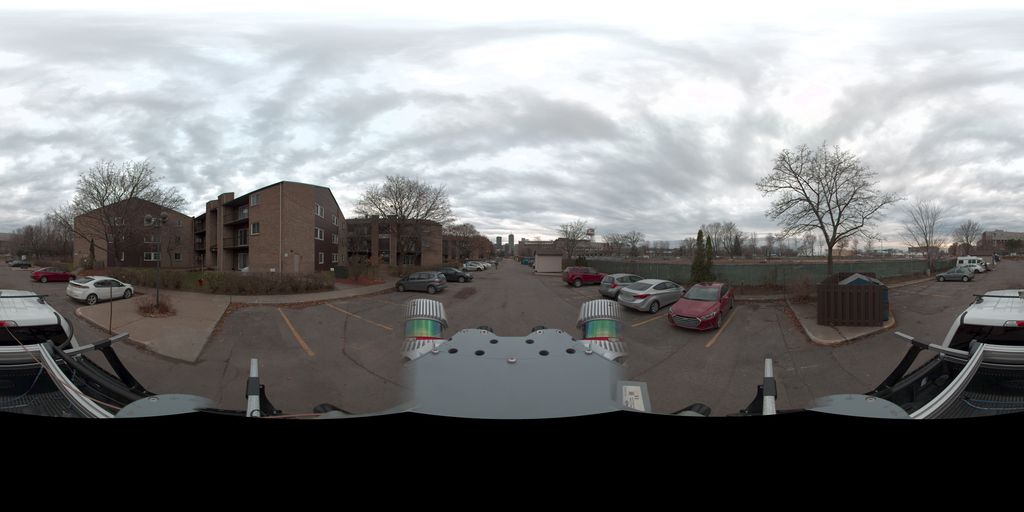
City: quebec_city